Question: Notification interface has predefined Dismiss button, and I'm looking for the way to add localization for it.

Is there any way to do this? I haven't found the answer in the docs.
Thanks in advance for the help.
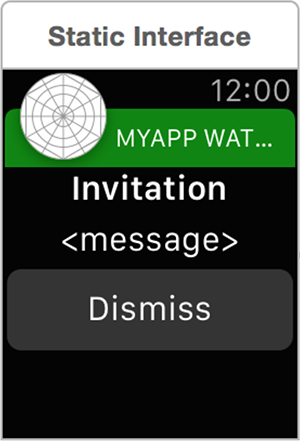
Answer: You can not change title of Dismiss button by yourself - it is managed by iOS and will be localised according to language preferences on a device. Dismiss button will be always present on notification interface to dismiss/close the corresponding view and third-party developers can not influence on Dismiss button behaviour and style.
But you can add extra buttons on your notification with needed titles and actions - here is detailed manual by Apple itself: <URL>